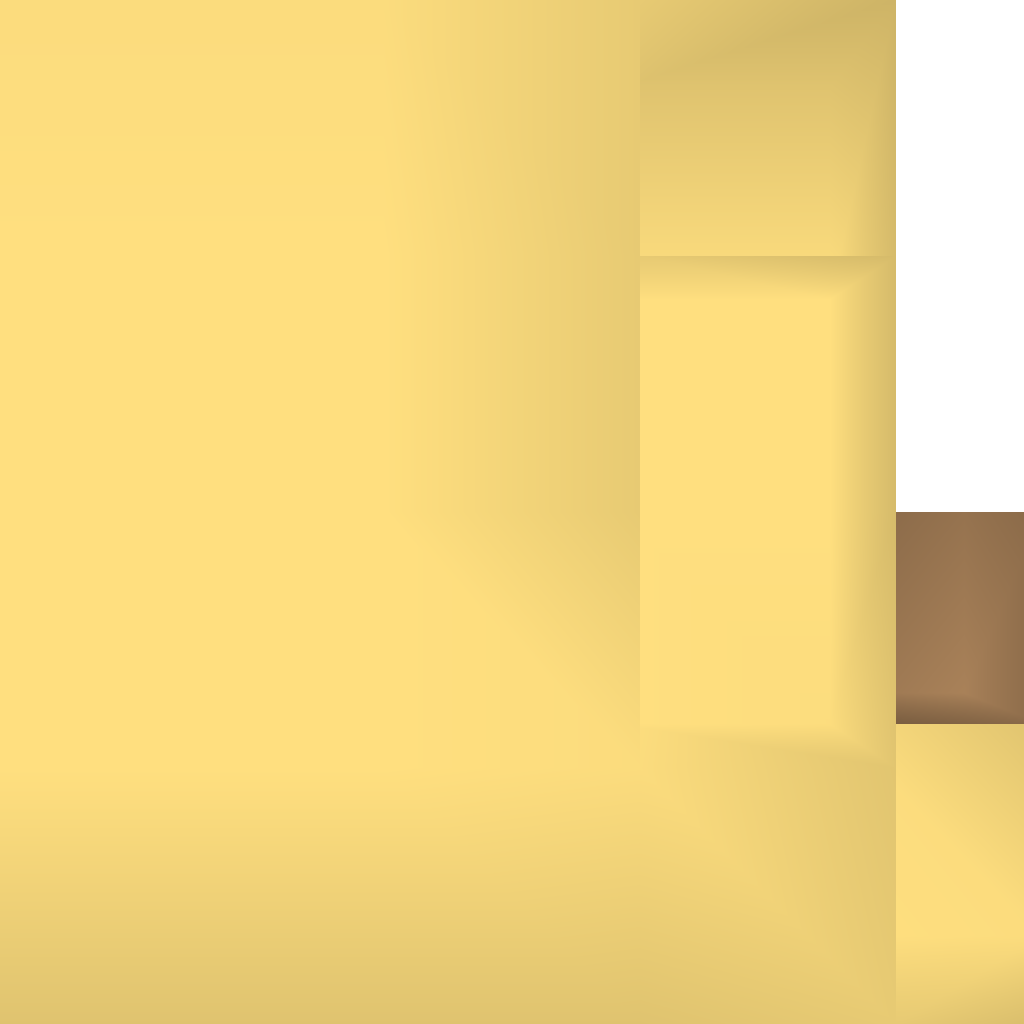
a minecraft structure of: completely hidden redstone door bad low quality